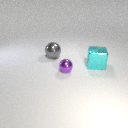
large gray metal sphere to the left of small purple metal sphere